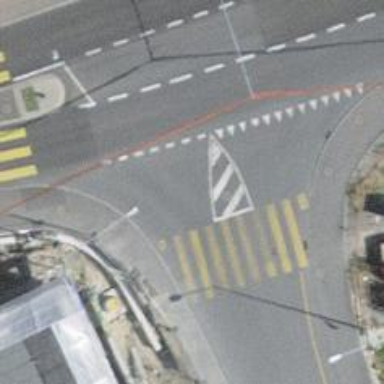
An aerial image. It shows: Uncontrolled zebra crossing with zebra markings.